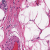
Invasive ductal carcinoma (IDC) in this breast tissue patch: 0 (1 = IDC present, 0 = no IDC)